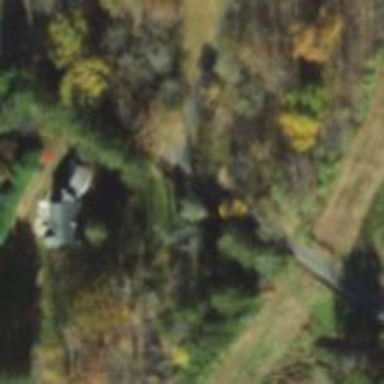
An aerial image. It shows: Residential road.